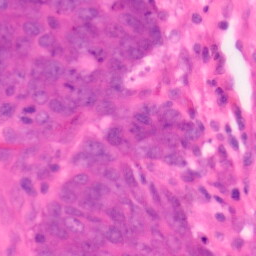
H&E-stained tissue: Colon